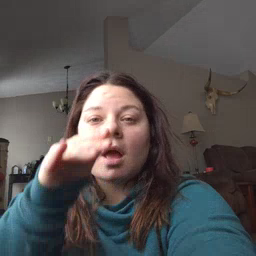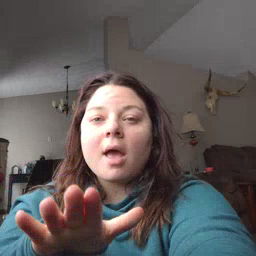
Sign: elephant